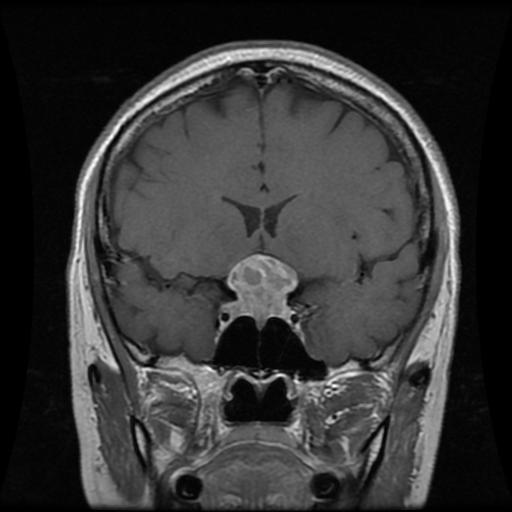
Label: pituitary